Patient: sex M, age 29
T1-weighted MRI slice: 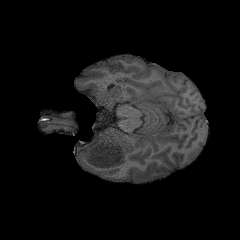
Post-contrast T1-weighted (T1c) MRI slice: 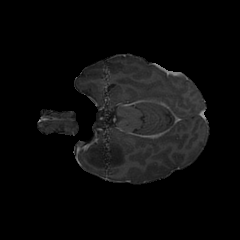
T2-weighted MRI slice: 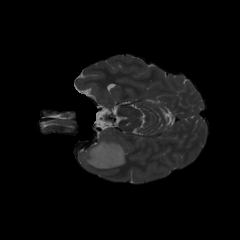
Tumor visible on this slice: yes
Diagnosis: Astrocytoma, IDH-mutant
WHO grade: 2